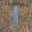
Label: 1